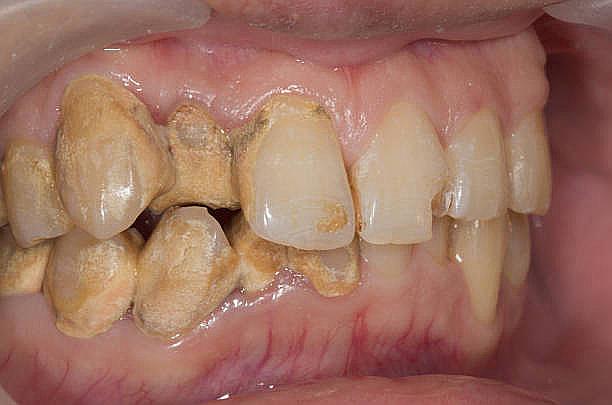
Condition: Calculus